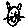
Label: cat